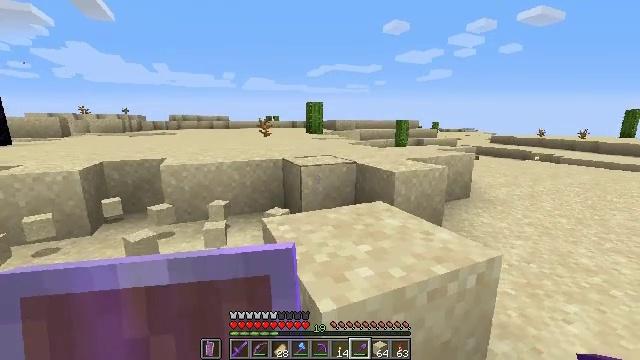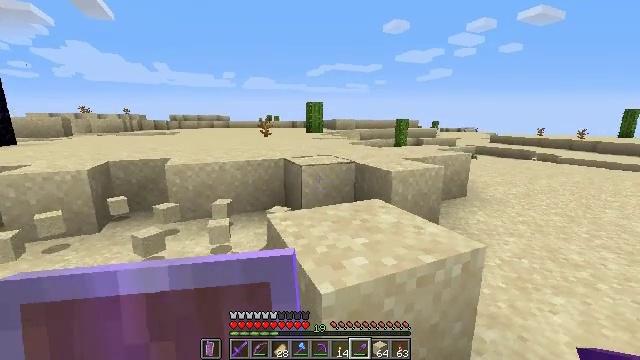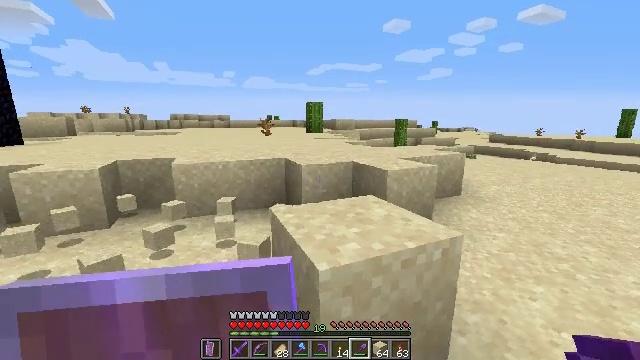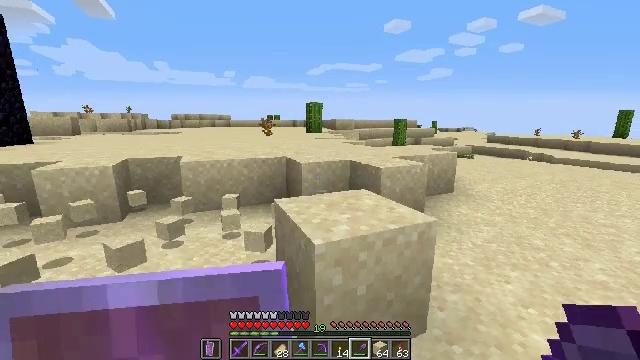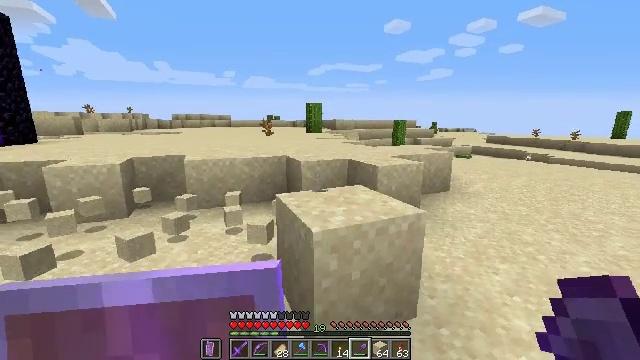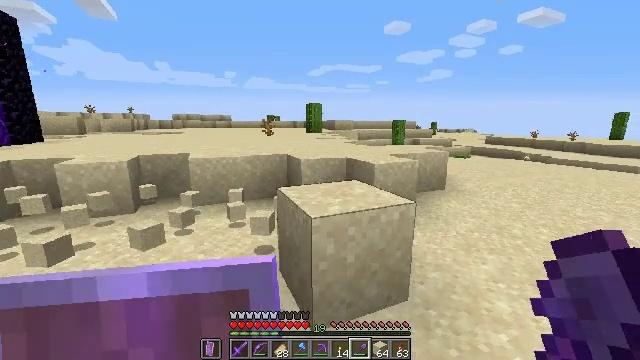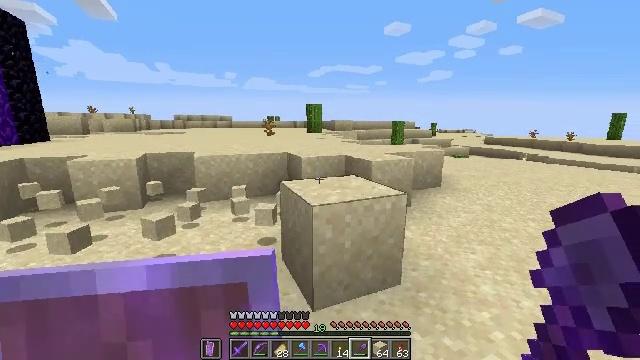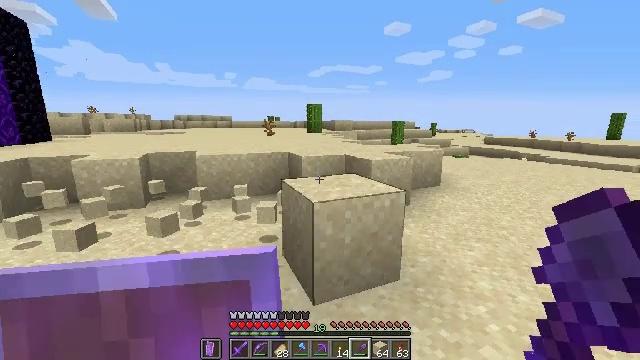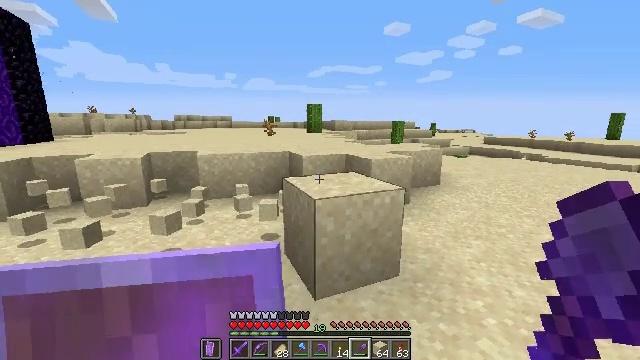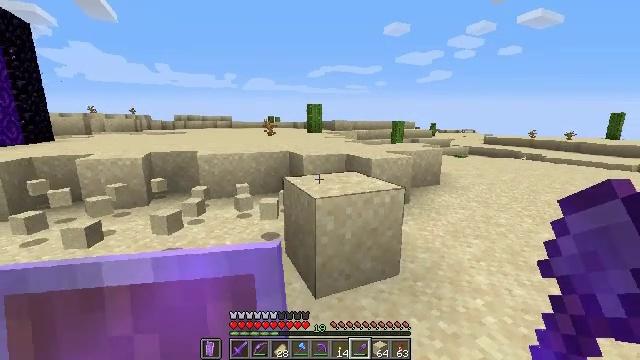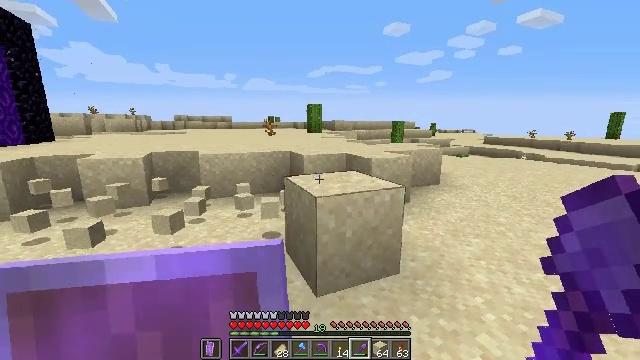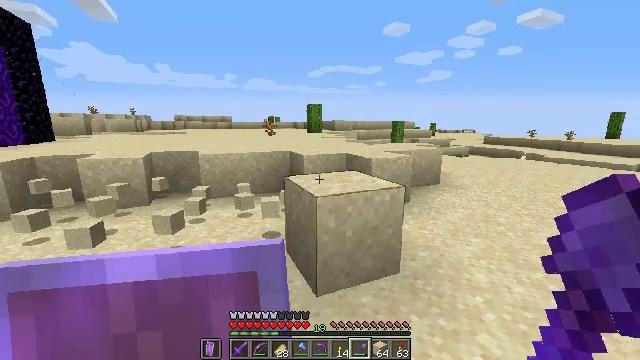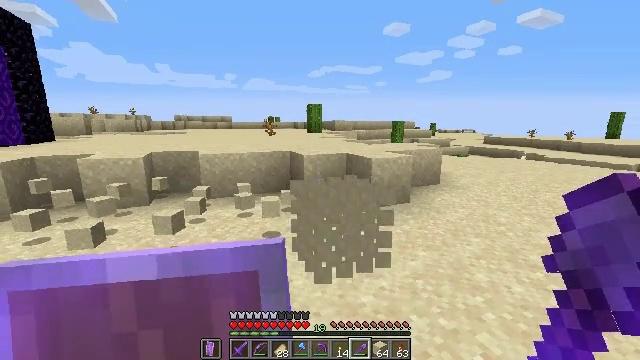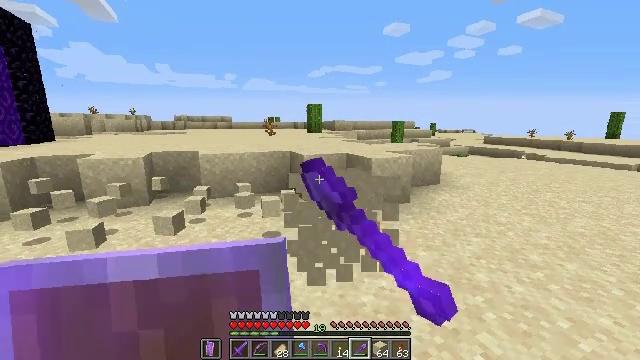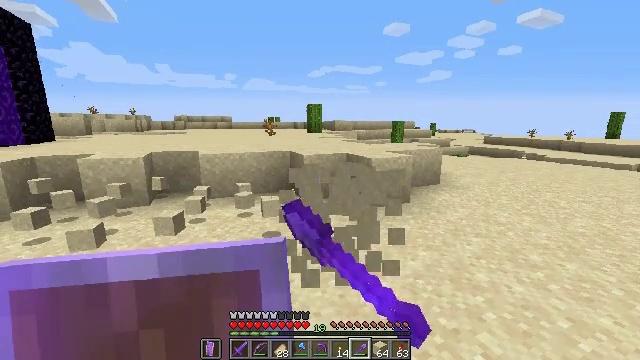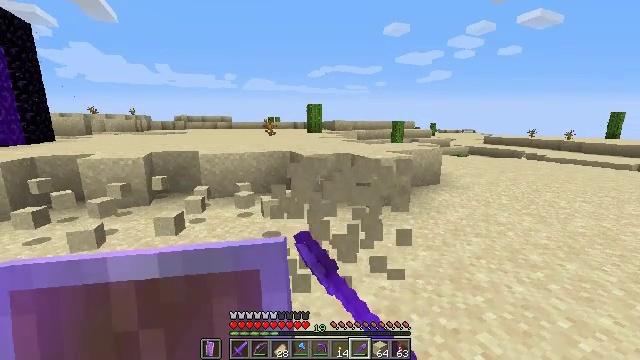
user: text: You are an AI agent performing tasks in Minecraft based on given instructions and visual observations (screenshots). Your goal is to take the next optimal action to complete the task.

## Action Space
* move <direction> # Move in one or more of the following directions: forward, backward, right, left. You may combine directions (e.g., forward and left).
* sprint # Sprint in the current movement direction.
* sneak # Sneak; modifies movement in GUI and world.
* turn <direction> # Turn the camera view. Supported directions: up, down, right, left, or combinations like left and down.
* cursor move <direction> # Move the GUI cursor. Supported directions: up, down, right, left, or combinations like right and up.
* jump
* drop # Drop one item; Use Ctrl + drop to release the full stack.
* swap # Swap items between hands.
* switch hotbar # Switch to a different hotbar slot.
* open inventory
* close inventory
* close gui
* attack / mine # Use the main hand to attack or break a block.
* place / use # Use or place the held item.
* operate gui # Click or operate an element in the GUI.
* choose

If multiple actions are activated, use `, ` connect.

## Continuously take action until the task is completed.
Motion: motion action
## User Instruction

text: Gather sand from the desert.
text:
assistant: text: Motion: move back
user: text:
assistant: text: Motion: move back
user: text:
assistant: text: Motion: move back
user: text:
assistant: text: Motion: move back
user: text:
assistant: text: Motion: move back
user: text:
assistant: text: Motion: no_op
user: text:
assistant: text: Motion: no_op
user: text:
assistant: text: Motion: no_op
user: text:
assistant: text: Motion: no_op
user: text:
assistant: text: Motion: no_op
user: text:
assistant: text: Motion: no_op
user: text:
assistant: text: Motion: attack / mine
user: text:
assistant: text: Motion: attack / mine
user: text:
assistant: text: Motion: attack / mine
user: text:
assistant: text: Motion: no_op
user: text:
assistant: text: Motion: no_op
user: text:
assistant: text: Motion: move forward
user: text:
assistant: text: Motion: move forward
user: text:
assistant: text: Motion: move forward
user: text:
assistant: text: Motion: move forward
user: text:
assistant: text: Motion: move forward
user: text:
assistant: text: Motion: move forward, turn left
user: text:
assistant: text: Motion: move forward
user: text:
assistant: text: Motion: move forward
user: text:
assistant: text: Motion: move forward
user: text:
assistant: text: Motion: move forward
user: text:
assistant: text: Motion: move forward, turn left
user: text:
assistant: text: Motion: move forward, turn left
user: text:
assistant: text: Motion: move forward, turn left
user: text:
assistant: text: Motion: move forward and move right, attack / mine